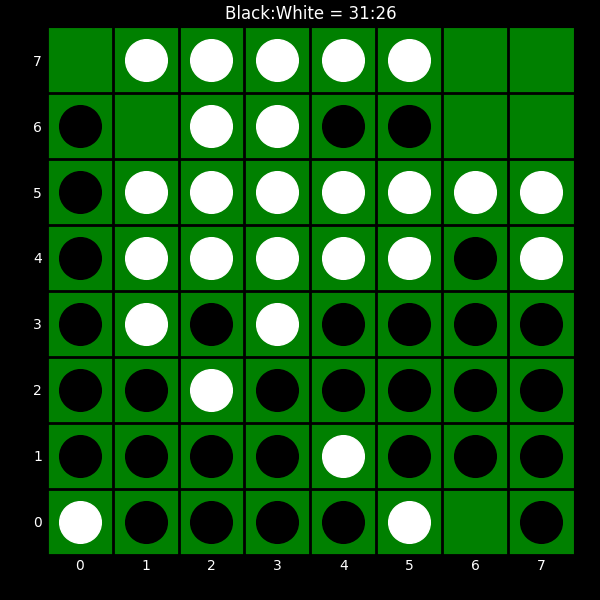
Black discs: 31
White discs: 26